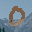
Label: 0